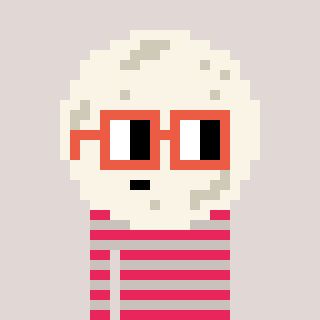
a pixel art character with square orange glasses, a moon-shaped head and a foggrey-colored body on a warm background